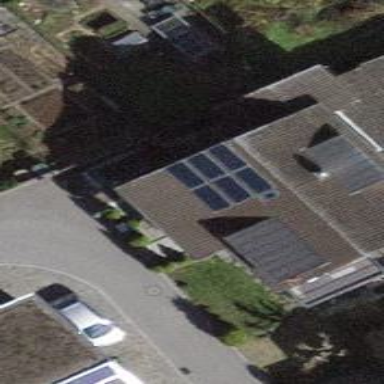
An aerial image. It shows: Solar power generator.